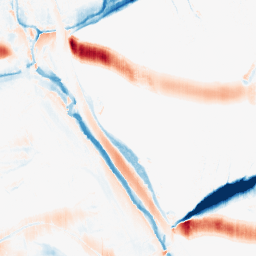
Category: morphological
Decomposition family: morphological_ellipse
Decomposition parameters: operation: average
width: 30
height: 5
Upsampling method: regularized
Upsampling parameters: scale: 4
lambda_reg: 0.001
Upsampling scale: 4